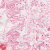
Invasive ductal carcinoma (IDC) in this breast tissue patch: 0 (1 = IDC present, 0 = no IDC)